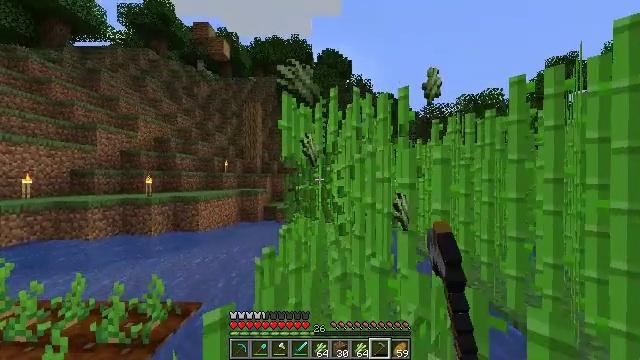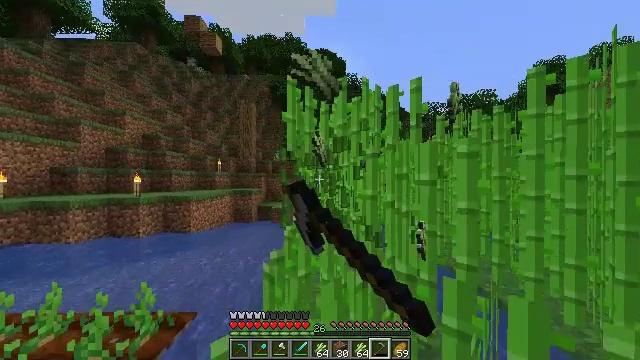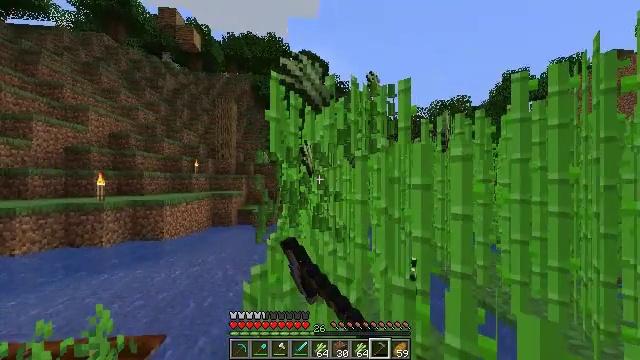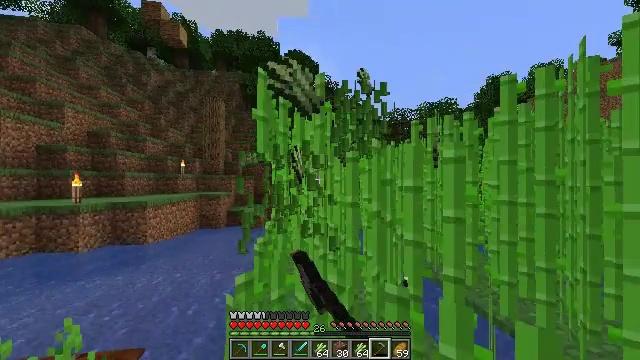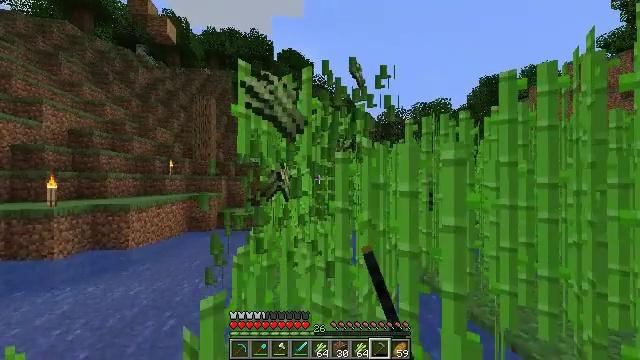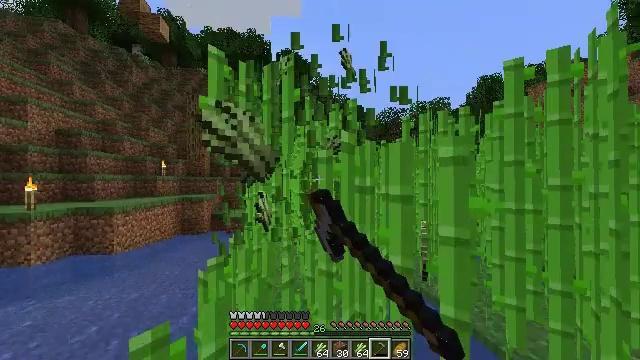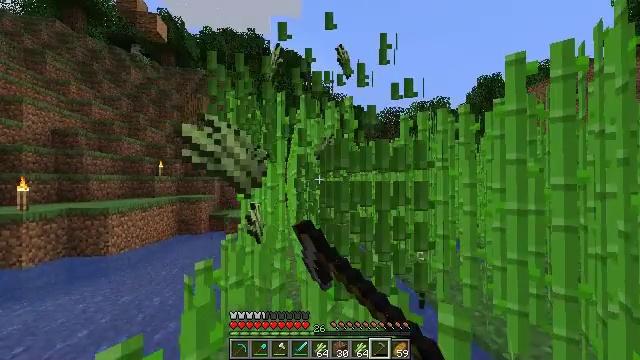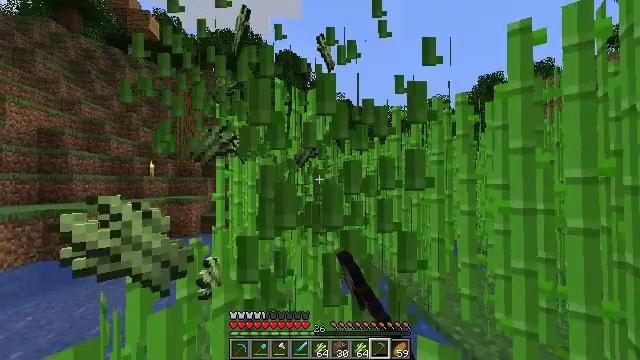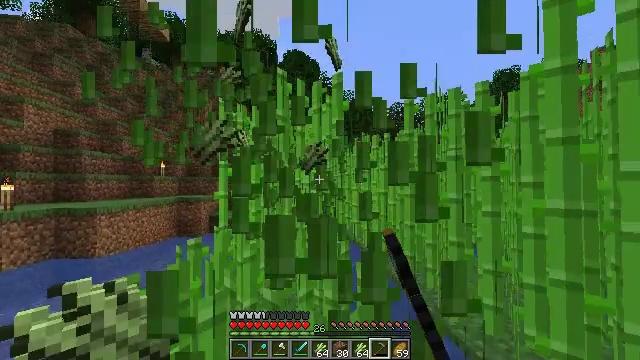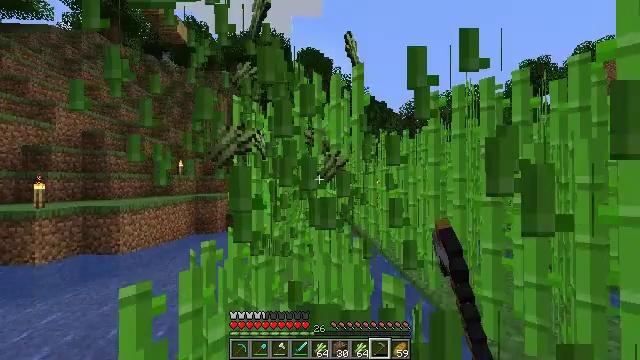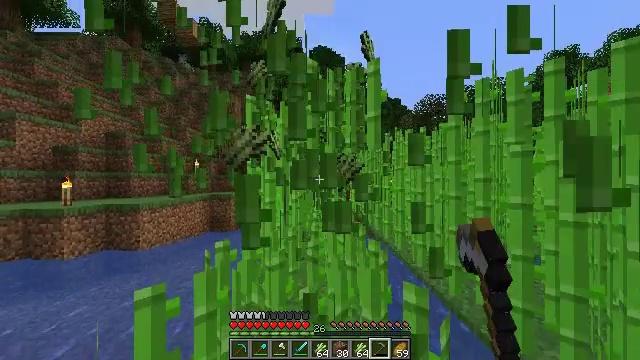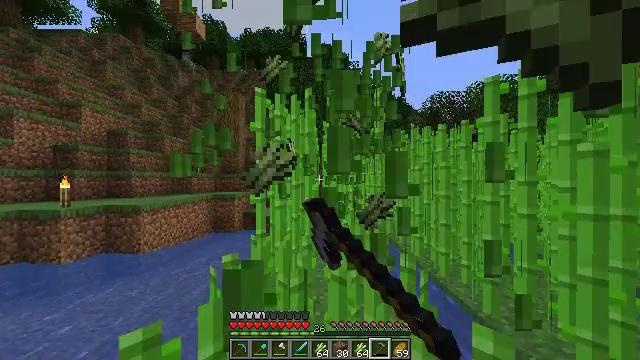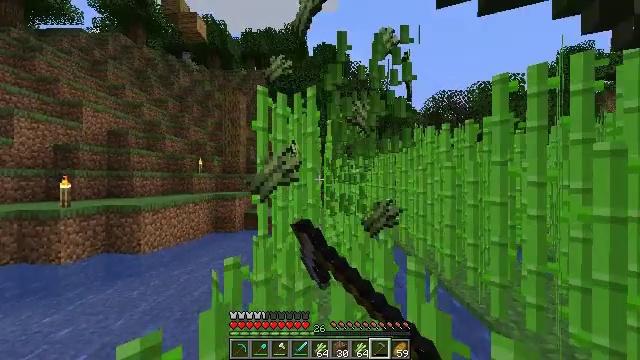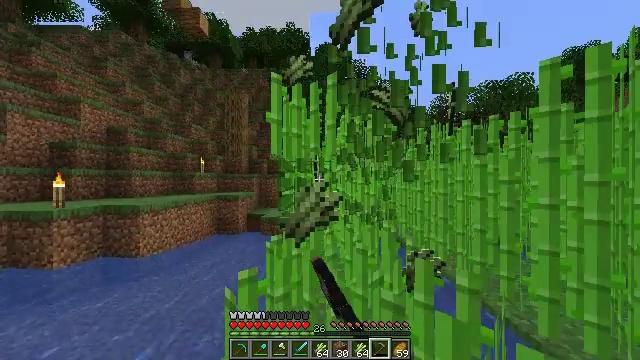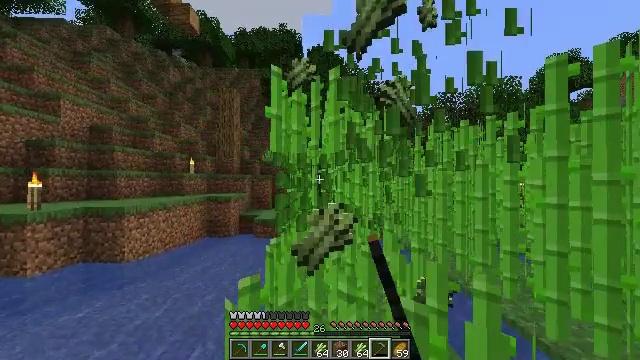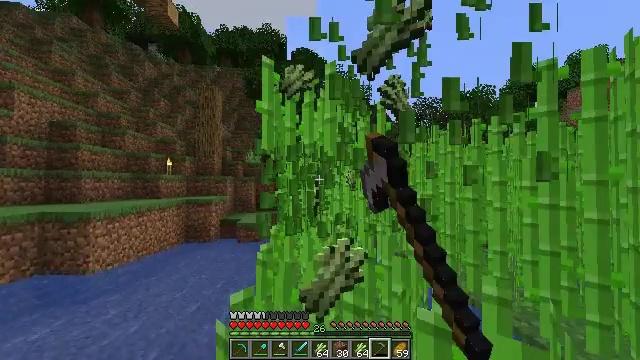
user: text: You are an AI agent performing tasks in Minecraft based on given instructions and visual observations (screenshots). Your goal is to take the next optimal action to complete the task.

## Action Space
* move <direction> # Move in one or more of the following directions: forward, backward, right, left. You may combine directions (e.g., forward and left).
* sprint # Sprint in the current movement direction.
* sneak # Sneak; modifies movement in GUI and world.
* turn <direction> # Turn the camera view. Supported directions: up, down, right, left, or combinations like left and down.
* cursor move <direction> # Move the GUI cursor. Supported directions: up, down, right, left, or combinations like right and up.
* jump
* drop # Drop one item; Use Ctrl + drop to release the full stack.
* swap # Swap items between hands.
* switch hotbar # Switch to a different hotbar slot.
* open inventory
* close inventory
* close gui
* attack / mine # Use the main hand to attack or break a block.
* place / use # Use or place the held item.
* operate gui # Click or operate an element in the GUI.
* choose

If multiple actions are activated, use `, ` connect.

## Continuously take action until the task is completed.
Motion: motion action
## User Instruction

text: Gather sugar cane for crafting.
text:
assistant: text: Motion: move forward and move left, sprint, turn right, attack / mine
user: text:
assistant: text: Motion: move forward and move right, sprint, turn right, attack / mine
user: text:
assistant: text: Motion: move forward and move right, sprint, turn right, attack / mine
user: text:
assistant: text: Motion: move forward and move right, sprint, turn right, attack / mine
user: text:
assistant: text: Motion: move forward and move right, sprint, attack / mine
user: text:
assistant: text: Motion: move forward and move right, sprint, attack / mine
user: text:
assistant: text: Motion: move forward and move right, sprint, attack / mine
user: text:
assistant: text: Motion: move forward and move left, sprint, turn left, attack / mine
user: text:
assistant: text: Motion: move forward and move left, sprint, turn left, attack / mine
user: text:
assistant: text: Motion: move forward and move left, sprint, turn left, attack / mine
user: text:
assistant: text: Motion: move forward and move left, sprint, attack / mine
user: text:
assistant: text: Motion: move forward and move left, sprint, attack / mine
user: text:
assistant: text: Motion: move forward and move left, sprint, attack / mine
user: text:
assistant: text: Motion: move forward and move left, sprint, turn right, attack / mine
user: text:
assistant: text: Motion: move forward and move right, sprint, turn right, attack / mine
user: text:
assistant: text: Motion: move forward and move right, sprint, turn right, attack / mine
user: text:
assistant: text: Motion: move forward and move right, sprint, turn right, attack / mine
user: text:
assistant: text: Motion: move forward and move right, sprint, attack / mine
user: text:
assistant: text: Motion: move forward and move right, sprint, attack / mine
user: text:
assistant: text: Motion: move forward and move right, sprint, turn left, attack / mine
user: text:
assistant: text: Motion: move forward and move left, sprint, turn left, attack / mine
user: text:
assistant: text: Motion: move forward and move left, sprint, turn left, attack / mine
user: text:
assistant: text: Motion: move forward and move left, sprint, turn left, attack / mine
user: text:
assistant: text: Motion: move forward and move left, sprint, attack / mine
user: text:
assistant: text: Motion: move forward and move left, sprint, attack / mine
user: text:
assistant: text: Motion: move forward, sprint, attack / mine
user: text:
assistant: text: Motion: move forward and move right, sprint, turn right, attack / mine
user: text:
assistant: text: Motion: move forward and move right, sprint, turn right, attack / mine
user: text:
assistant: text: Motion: move forward and move right, sprint, turn right, attack / mine
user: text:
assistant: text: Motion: move forward and move right, sprint, attack / mine